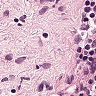
Metastatic tissue present: no